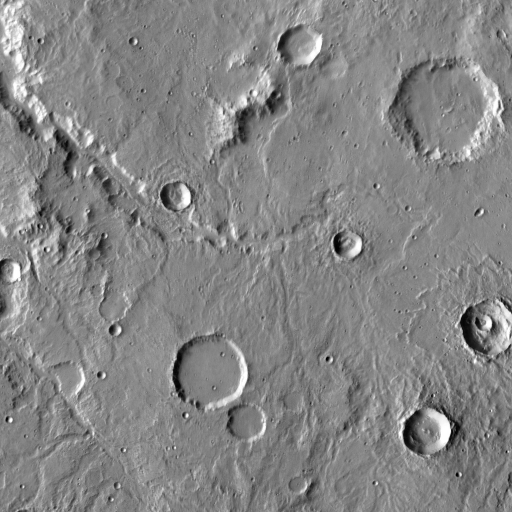
Crater classes present: Background, Other, Layered, Buried, Secondary